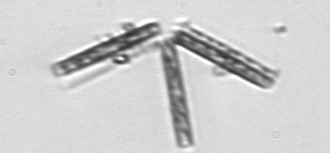
Label: Thalassionema